Question: I'm working with Visual Studio 2012 and I'm developing some integration tests using Visual Studio's test framework ().
Some days ago I found some info regarding that now Visual Studio 2012 can execute tests in the output directory (i.e. , ) and I disabled in order to simplify a lot of things.
Although most of the things worked as expected, I found a big problem: some '[ClassInitialize]' code executes a process using 'Process' class and, just after disabling , whenever a process is launched, I get this error:

My first impression was that maybe something in the process launching was incorrect and I copy-pasted the same command and arguments into a and it worked as expected.
After some investigation, I figured out why happened this: because I configured test runner to be launched as a 64bit process. After switching to X86, for example 'Process.Start("cmd")' worked.
But what's worse is - the actual process that I'm launching within test run - still fails with the so-called error.
This error happens when any process is launched within Visual Studio test runner.
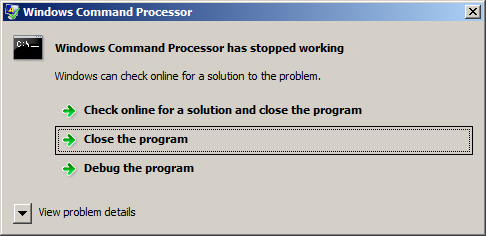
Answer: After a lot of trials and errors finally I've solved the problem.
- -
But what I had to change to get it work properly? The '.runsettings' file. '<DataCollectionRunSettings>'
I really don't know why commenting out that configuration element did the trick, but the point is that, as I only want integration tests and run them "as is", this solution is fine for me.
Anyway, if anyone can explain why commenting out '<DataCollectionRunSettings>' elements makes this effect, it'll be appreciated.
Thank you anyway!